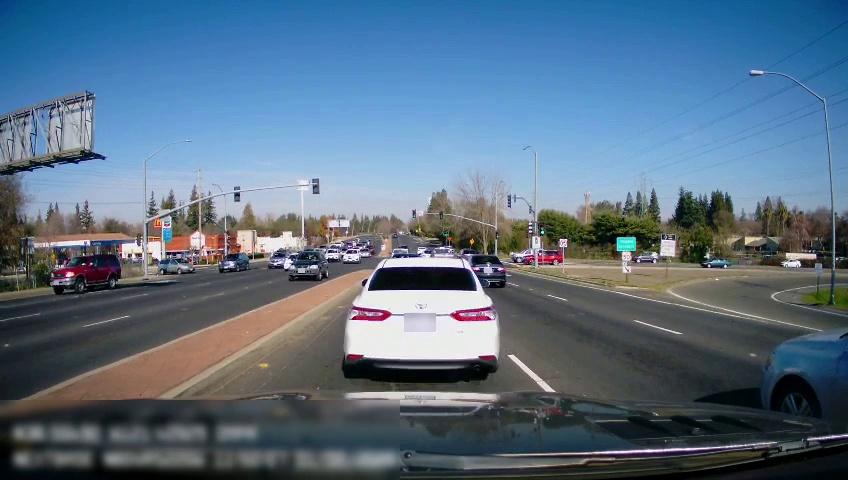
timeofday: Day
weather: Sunny
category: Drivable Space
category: Drivable Space
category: Vehicles | Car
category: Vehicles | SUV
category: Vehicles | SUV
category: Vehicles | SUV
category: Vehicles | Car
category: Vehicles | SUV
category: Vehicles | SUV
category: Vehicles | SUV
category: Vehicles | SUV
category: Vehicles | Car
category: Vehicles | Car
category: Vehicles | Truck
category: Vehicles | Car
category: Vehicles | Car
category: Vehicles | Car
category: Vehicles | SUV
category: Vehicles | Car
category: Vehicles | SUV
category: Vehicles | SUV
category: Lanes | Current Lane
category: Lanes | Alternate Lane
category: Lanes | Opposite Lane
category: Lanes | Opposite Lane
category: Lanes | Alternate Lane
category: Lanes | Alternate Lane
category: Lanes | Alternate Lane
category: Traffic | Signs
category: Traffic | Lights
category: Traffic | Lights
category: Traffic | Lights
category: Traffic | Lights
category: Traffic | Lights
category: Traffic | Lights